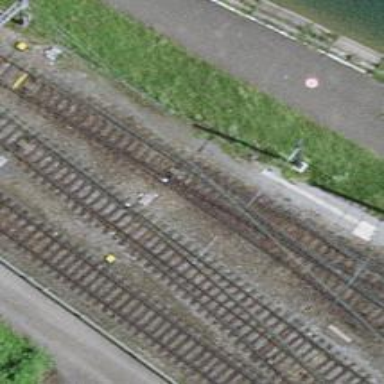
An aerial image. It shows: Railway siding for service.